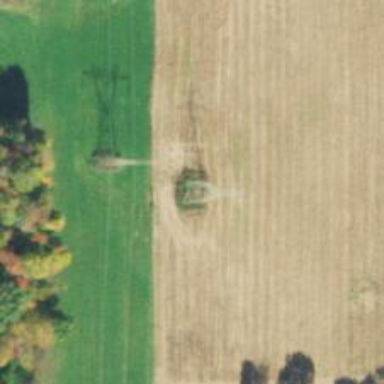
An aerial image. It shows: Lattice structure tower.